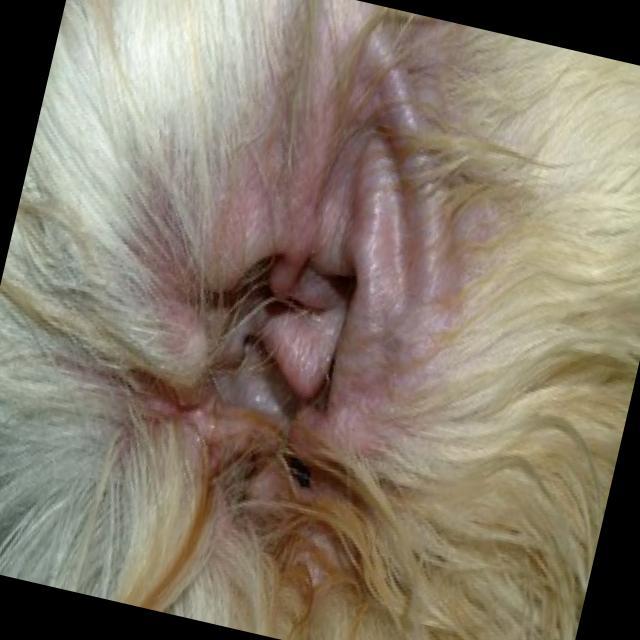
Canine hypersensitivity reaction — allergic skin response with urticaria, erythema, pruritus, and angioedema. May be food, environmental, or flea allergy related.